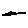
Label: line